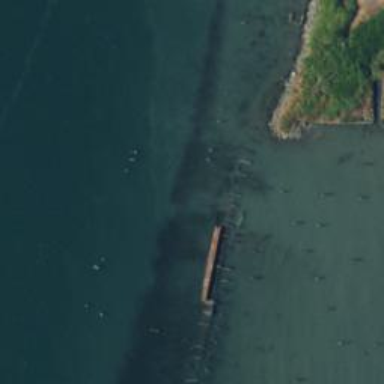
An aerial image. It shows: Ruined pier made by man.